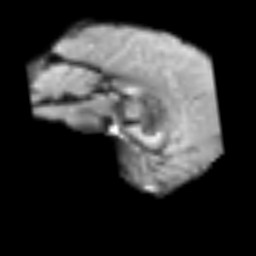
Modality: T2w
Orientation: sagittal
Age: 75
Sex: female
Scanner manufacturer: siemens
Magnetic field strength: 3 T
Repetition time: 3.2 s
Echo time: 0.081 s